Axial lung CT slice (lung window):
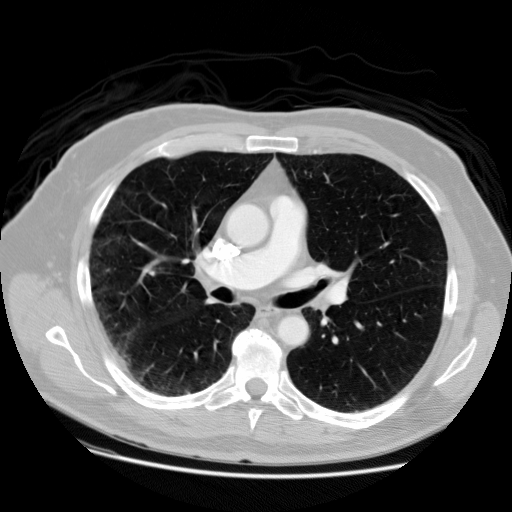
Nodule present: no